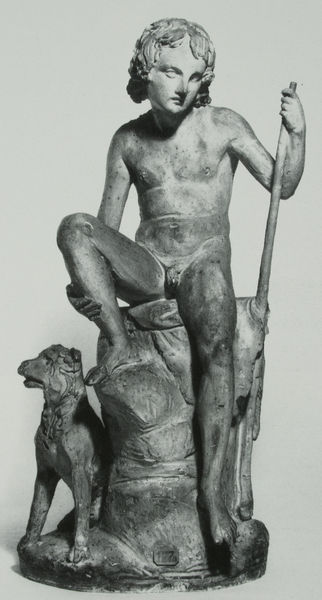
Titel: Der Hirtenknabe (Bozzetto)
Künstler: Bertel Thorvaldsen
Standort: Kopenhagen
Institution: Thorvaldsen Museum
Schlagwörter: akt, baum, felsen, kopf, körper, mann, nackt, nackter, weiß, sitzen, frisur, grau, haar, holz, licht, marmor, mund, nacht, nase, schwarz, hund, tier, gesicht, halten, johannes, mensch, sockel, stein, steine, täufer, ast, baumstamm, figur, haare, sitzend, kind, klassizismus, frontal, locken, scheitel, stock, skulptur, statue, beine, mähne, bein, stab, fels, rast, metall, pfoten, bauch, bronze, plastik, junge, geschlecht, schenkel, aufstützen, foto, fotografie, photographie, penis, schild, knabe, fuss, ideal, schwarzweiß, schritt, statuette, photo, jüngling, witterung, angewinkelt, antik, faun, spreizen, löwe, hirtenstab, klassik, hirte, schäfer, stumpf, nummer, baumstumpf, hirtenjunge, mamor, hirtenhund, hirt, hütehund, exponat, riemenschneider, prometheus, pimmel, hirtenknabe, baumeln, nummernschild, schafjunge, schäferjunge